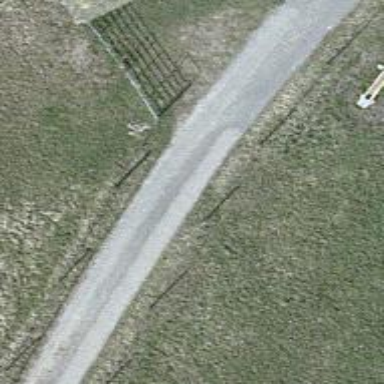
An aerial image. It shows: Well-maintained track road of grade 1.